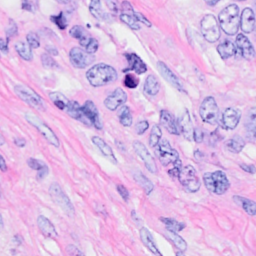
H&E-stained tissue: Breast